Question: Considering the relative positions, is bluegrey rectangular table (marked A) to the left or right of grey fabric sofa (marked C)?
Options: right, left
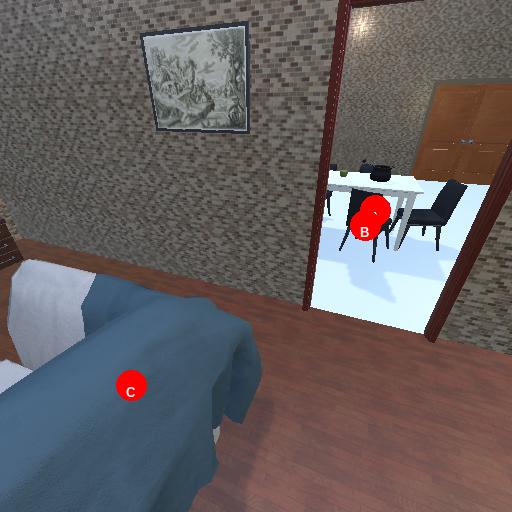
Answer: right